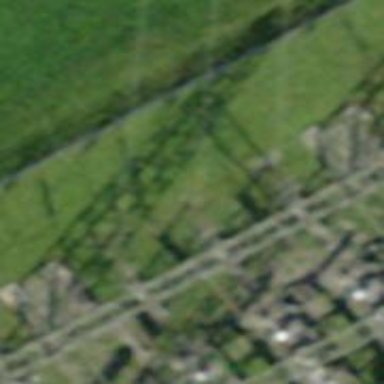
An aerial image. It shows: Three power lines with cables.